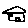
Label: house